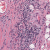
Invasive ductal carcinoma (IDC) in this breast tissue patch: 0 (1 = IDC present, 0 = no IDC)